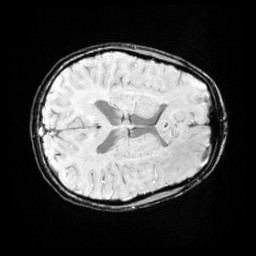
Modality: SWI
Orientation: axial
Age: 11
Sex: female
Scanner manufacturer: siemens
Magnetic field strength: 3 T
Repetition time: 0.027 s
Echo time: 0.02 s